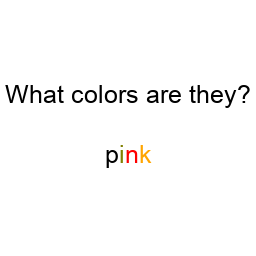
Color: black, olive, red, orange
Color name shown: pink
Background color: white
Question text color: black